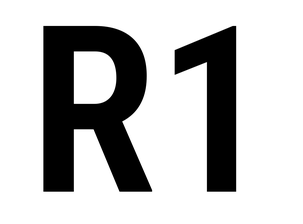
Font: Roboto_Condensed_SemiBold